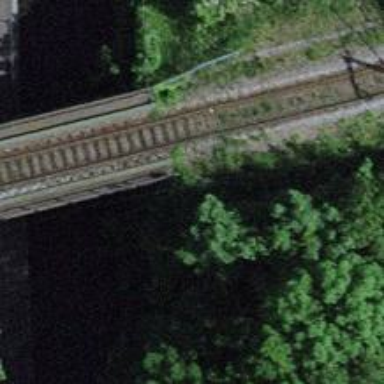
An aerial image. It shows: Railway bridge with electrified tracks and single rail.